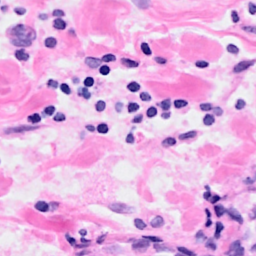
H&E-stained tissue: Breast